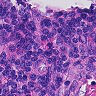
Metastatic tissue present: no